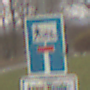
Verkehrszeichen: SackgasseRadverkehrFussgaengerDurchlaessig
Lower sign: HinweisGeaenderteVorfahrtVerkehrsfuehrungVerkehrsregelung3
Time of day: Midday
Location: Outdoor (Nature)
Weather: Overcast
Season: NotSpecified
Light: Natural